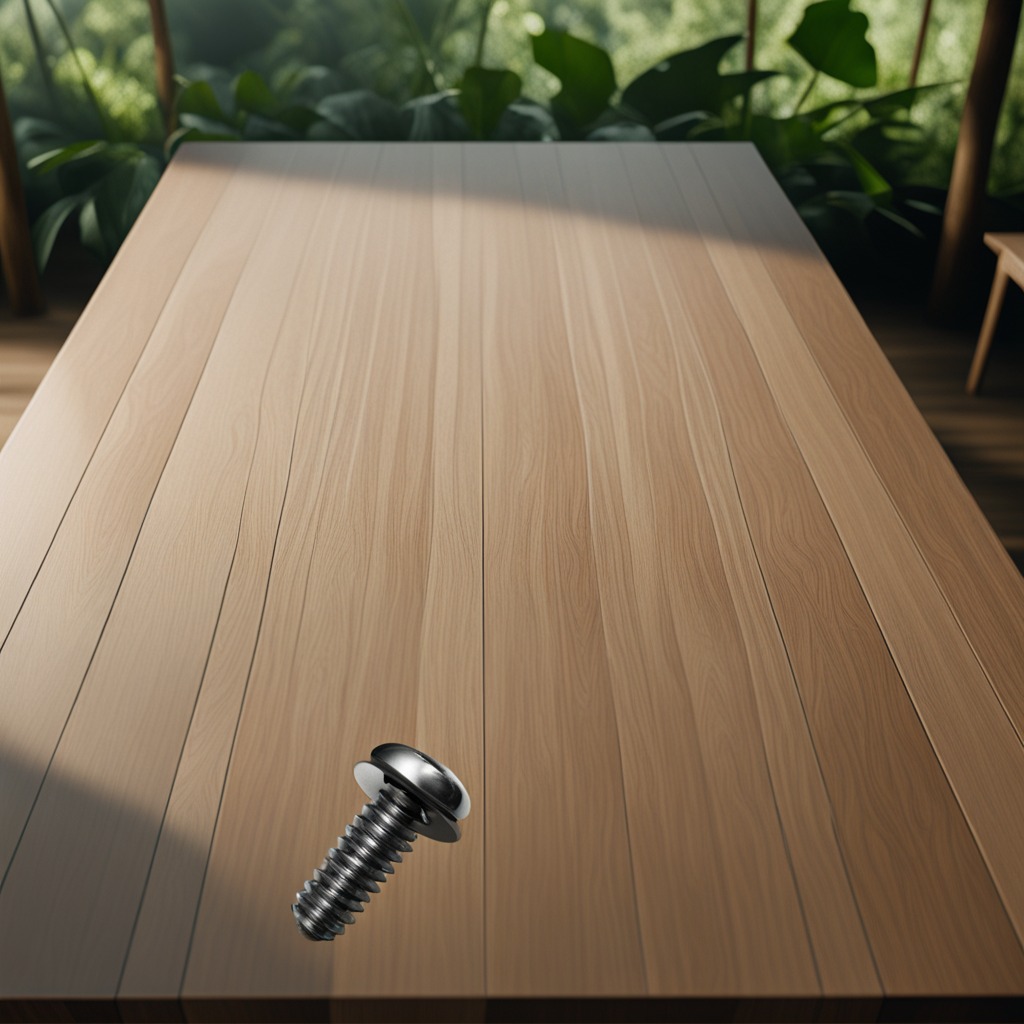
A metal screw is lying on the wooden table.